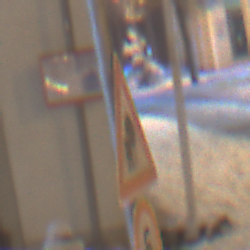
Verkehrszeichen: UnzureichendesLichtraumprofil
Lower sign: Geschwindigkeit5
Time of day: Night
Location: Outdoor (Urban)
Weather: Overcast
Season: Winter
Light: Artificial